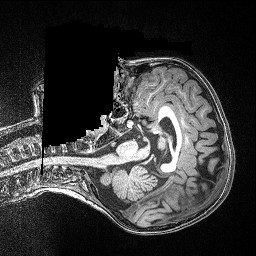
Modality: T1w
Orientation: axial